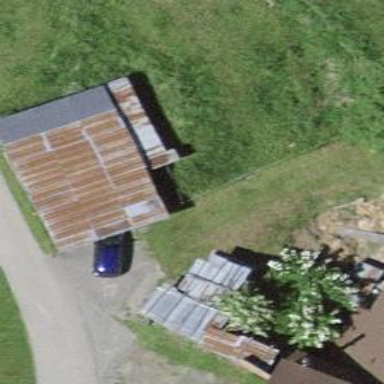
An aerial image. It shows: Barn.